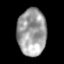
Tissue: lung
Cell type: Epithelial cells
Senescence score: 0.2262
Nuclear area (px): 1341
Mean DAPI intensity: 158.459